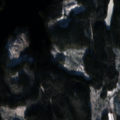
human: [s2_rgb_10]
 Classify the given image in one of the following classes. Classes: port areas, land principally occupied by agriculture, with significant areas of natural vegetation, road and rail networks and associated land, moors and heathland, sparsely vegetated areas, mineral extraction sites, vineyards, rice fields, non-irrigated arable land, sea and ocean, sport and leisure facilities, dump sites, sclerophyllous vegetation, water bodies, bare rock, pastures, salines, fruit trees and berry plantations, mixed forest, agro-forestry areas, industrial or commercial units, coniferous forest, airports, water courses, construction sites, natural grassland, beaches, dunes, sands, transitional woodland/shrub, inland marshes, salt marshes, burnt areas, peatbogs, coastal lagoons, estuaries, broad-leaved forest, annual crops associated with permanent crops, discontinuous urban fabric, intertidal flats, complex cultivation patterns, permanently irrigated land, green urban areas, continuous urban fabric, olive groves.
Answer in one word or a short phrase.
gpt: coniferous forest, mixed forest, water bodies